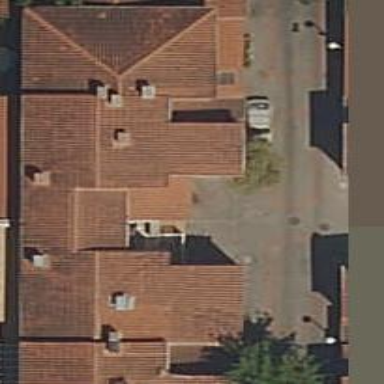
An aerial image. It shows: Terrace building.